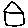
Label: house